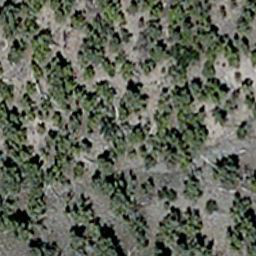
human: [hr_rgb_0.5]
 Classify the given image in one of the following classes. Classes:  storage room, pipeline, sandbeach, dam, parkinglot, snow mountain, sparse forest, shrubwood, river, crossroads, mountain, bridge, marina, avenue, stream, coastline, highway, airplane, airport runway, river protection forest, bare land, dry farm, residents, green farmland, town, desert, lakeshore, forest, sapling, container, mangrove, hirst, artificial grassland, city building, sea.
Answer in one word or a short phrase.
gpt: sparse forest